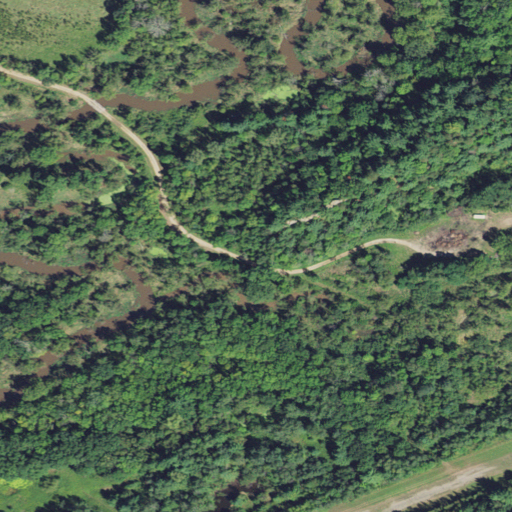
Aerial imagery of cliff(s) in Wisconsin named Kimballs Bluff containing woody wetlands, deciduous forest, mixed forest, open development, herbaceous wetlands, pasture, low intensity development, and cultivated crops